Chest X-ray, PA view. Patient: 71 years old, sex M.
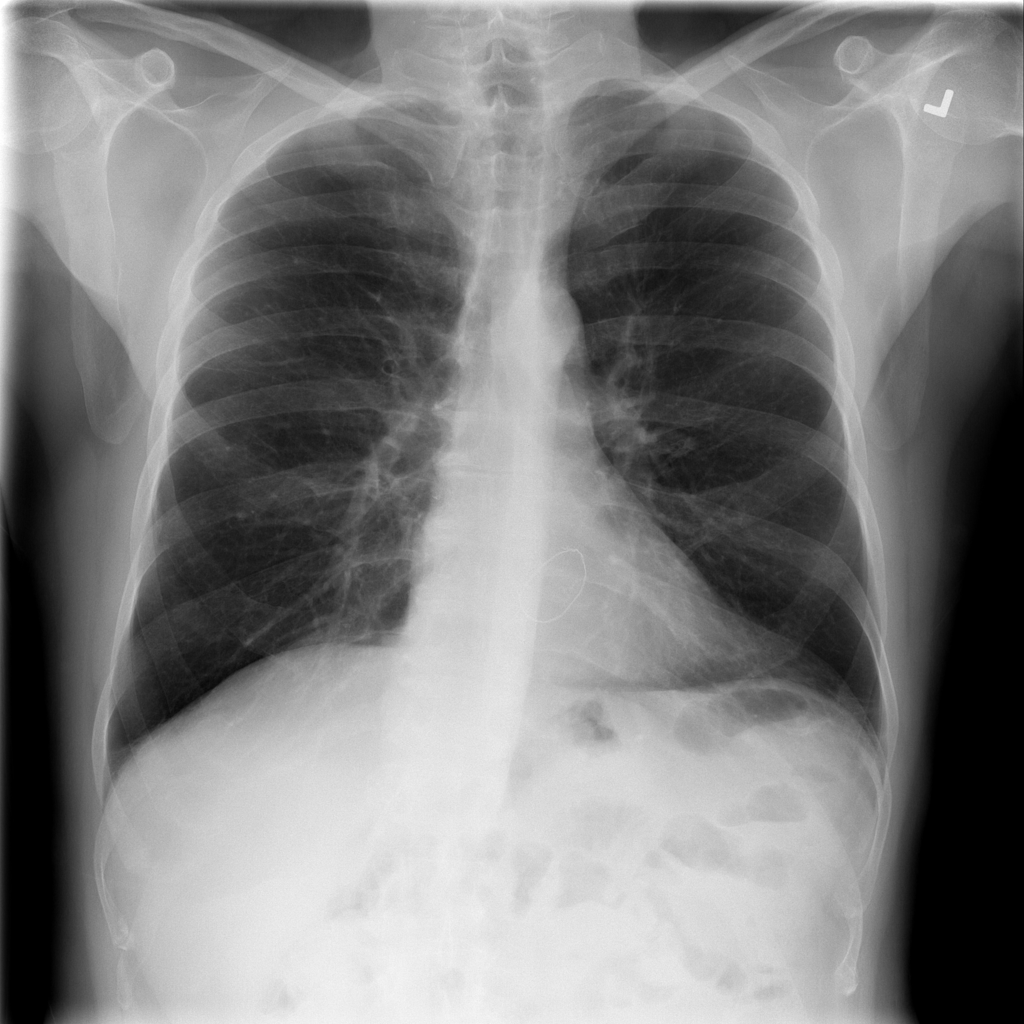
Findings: No Finding